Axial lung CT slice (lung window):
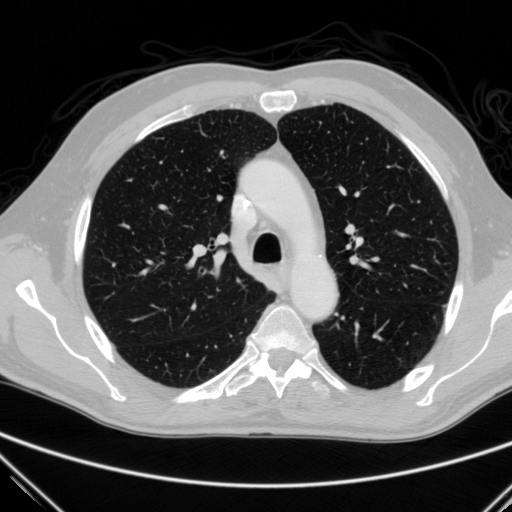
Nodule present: no